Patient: sex F, age 66
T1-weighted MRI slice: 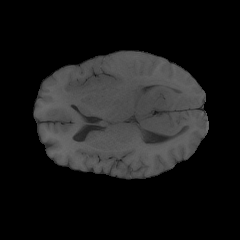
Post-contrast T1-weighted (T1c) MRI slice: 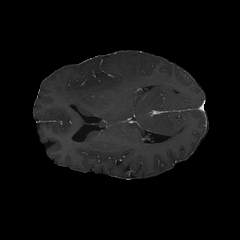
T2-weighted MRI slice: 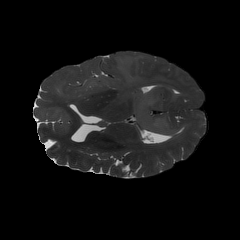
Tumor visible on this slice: yes
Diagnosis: Astrocytoma, IDH-wildtype
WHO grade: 2